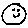
Label: smiley face